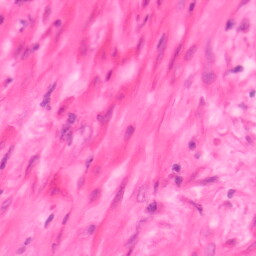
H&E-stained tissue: Colon